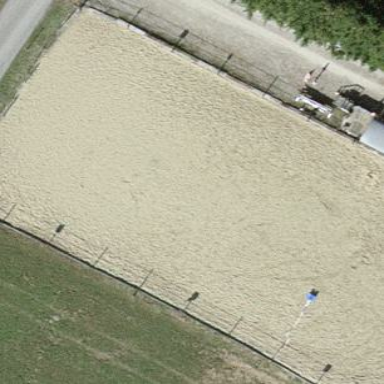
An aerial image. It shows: Equestrian pitch enclosed by fence.